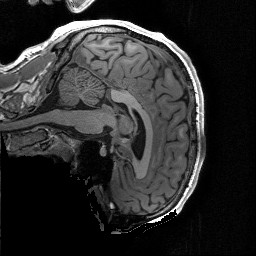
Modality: T1w
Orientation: sagittal